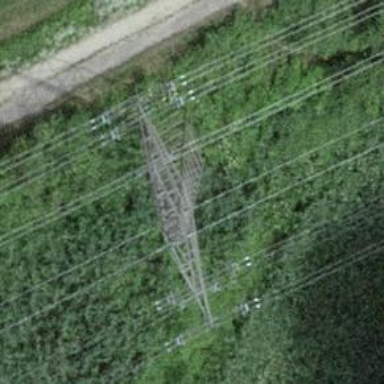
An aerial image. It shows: Power line is depicted.